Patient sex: M
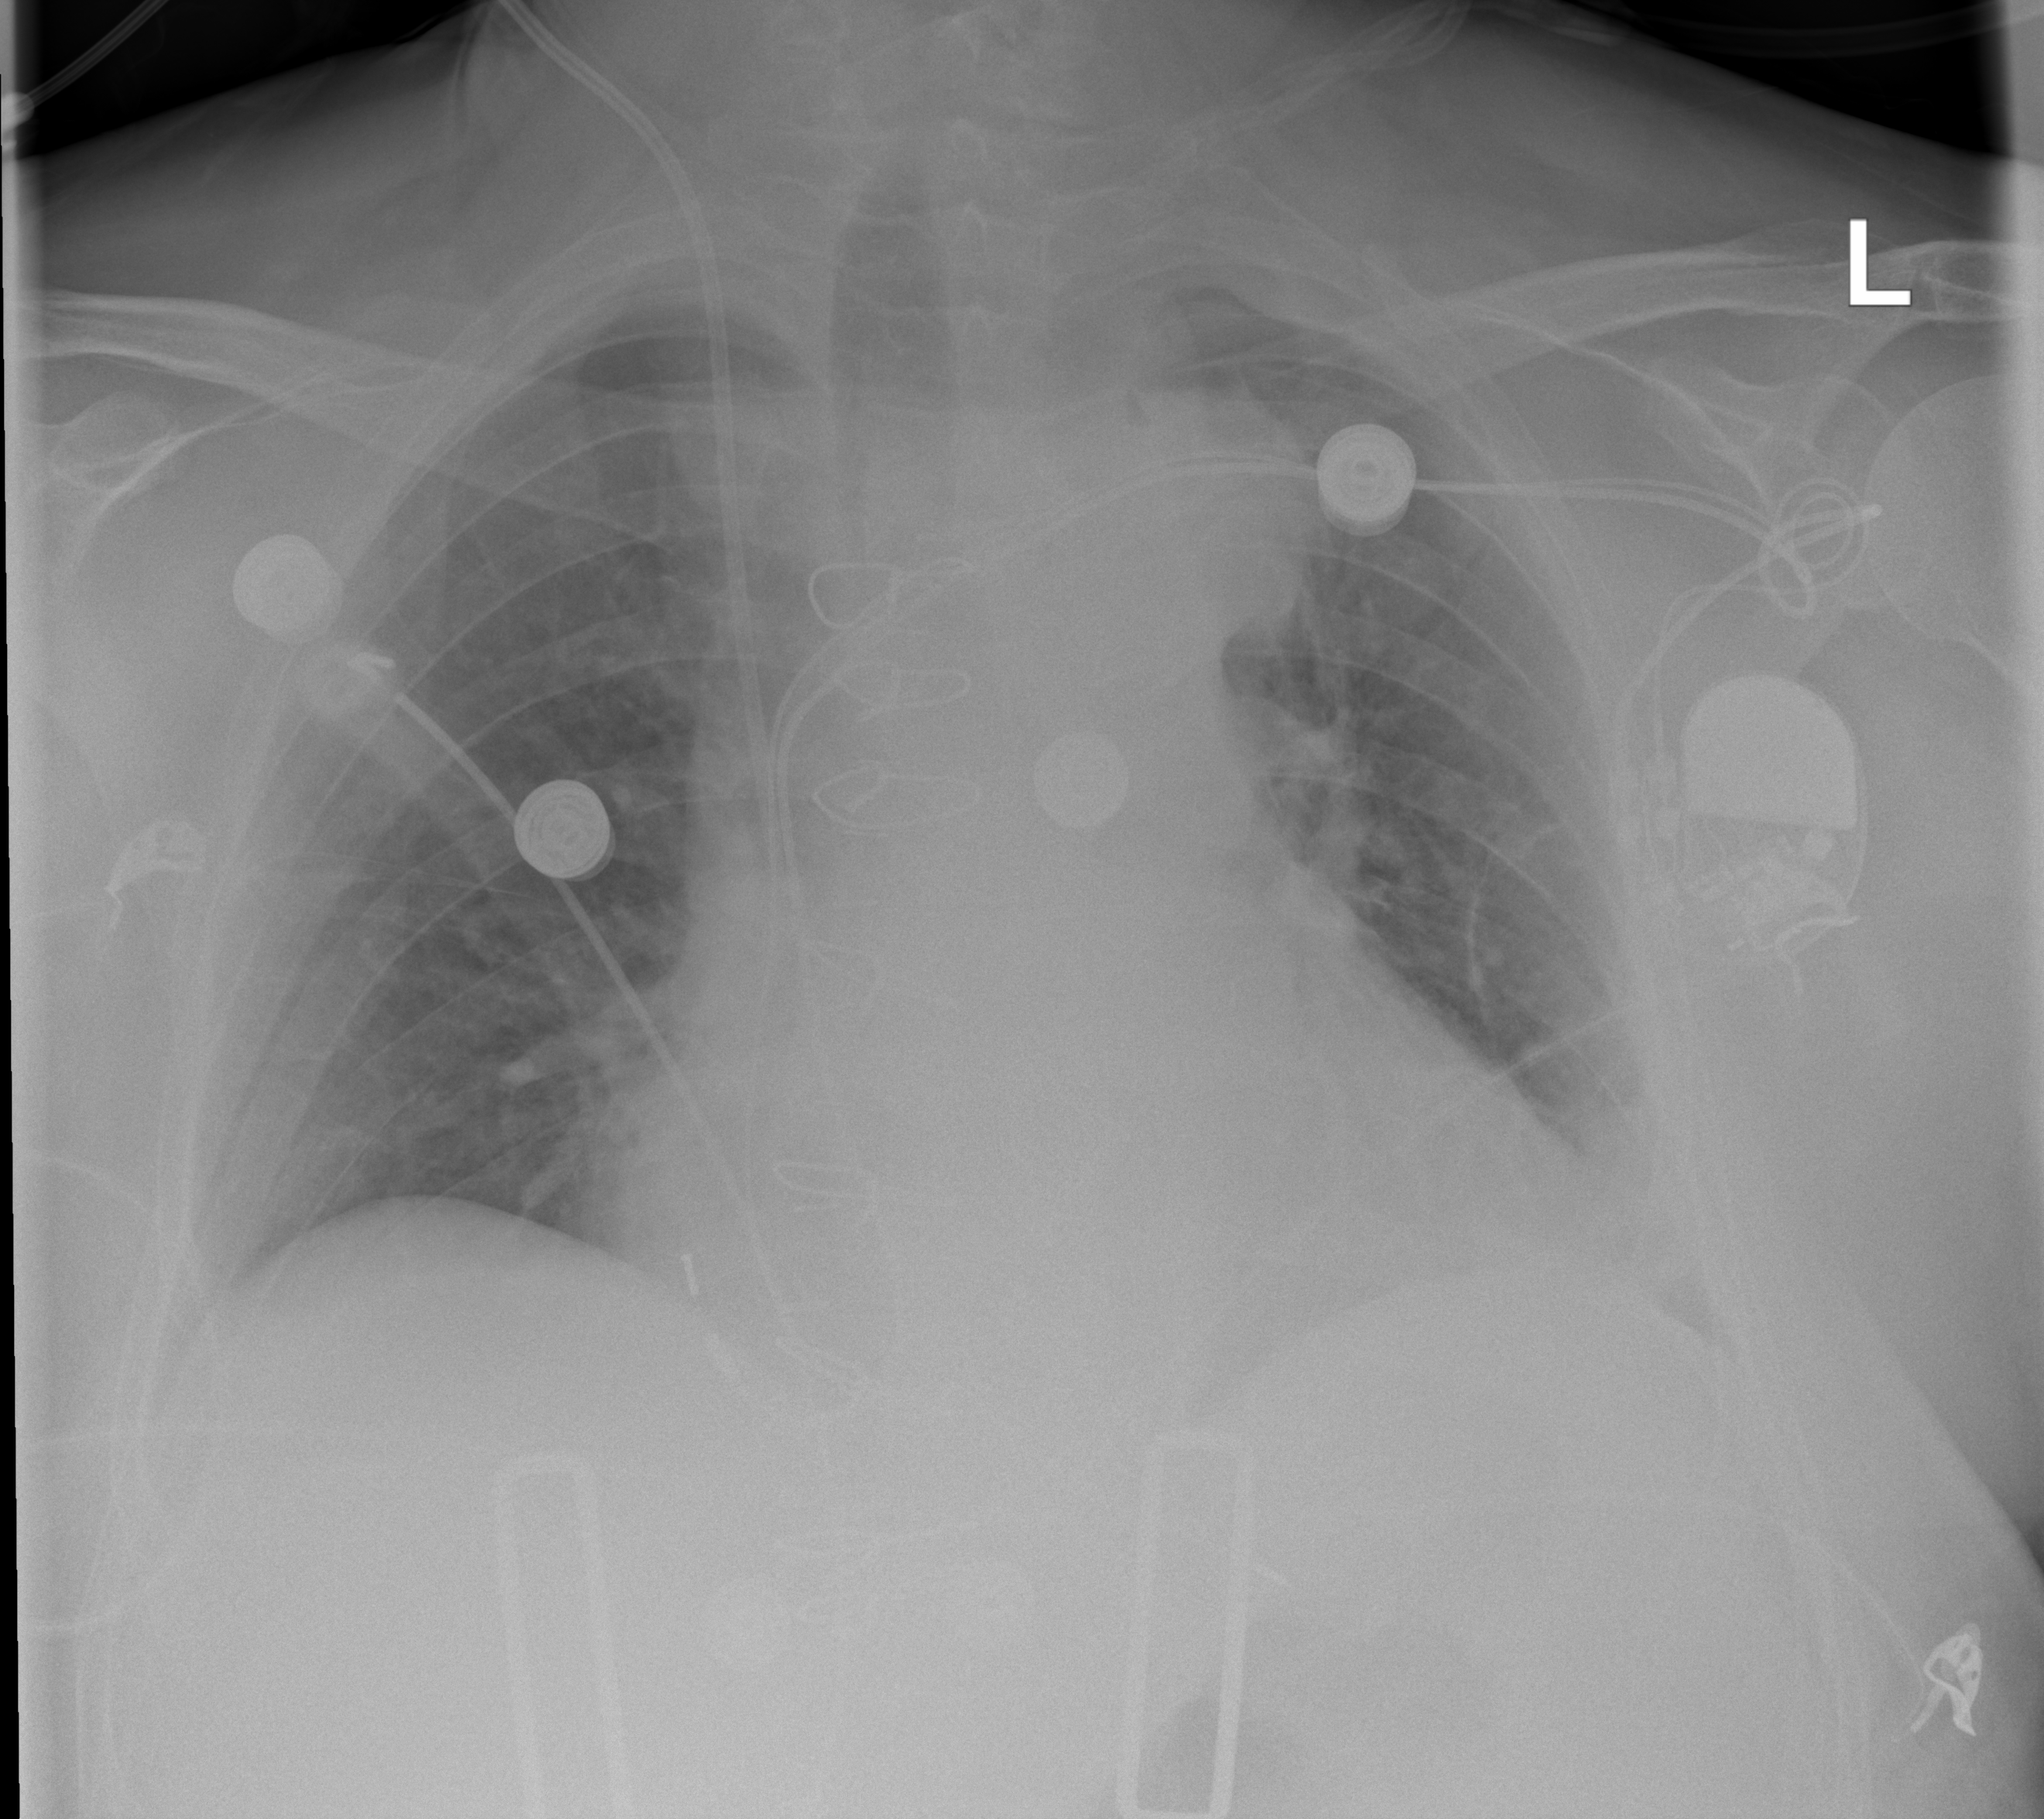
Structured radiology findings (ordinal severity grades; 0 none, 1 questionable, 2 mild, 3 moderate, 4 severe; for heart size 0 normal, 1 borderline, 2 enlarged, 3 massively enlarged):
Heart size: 2
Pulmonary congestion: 0
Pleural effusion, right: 0
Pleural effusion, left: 0
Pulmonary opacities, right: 0
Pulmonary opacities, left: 0
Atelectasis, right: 0
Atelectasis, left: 2